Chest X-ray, PA view. Patient: 18 years old, sex M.
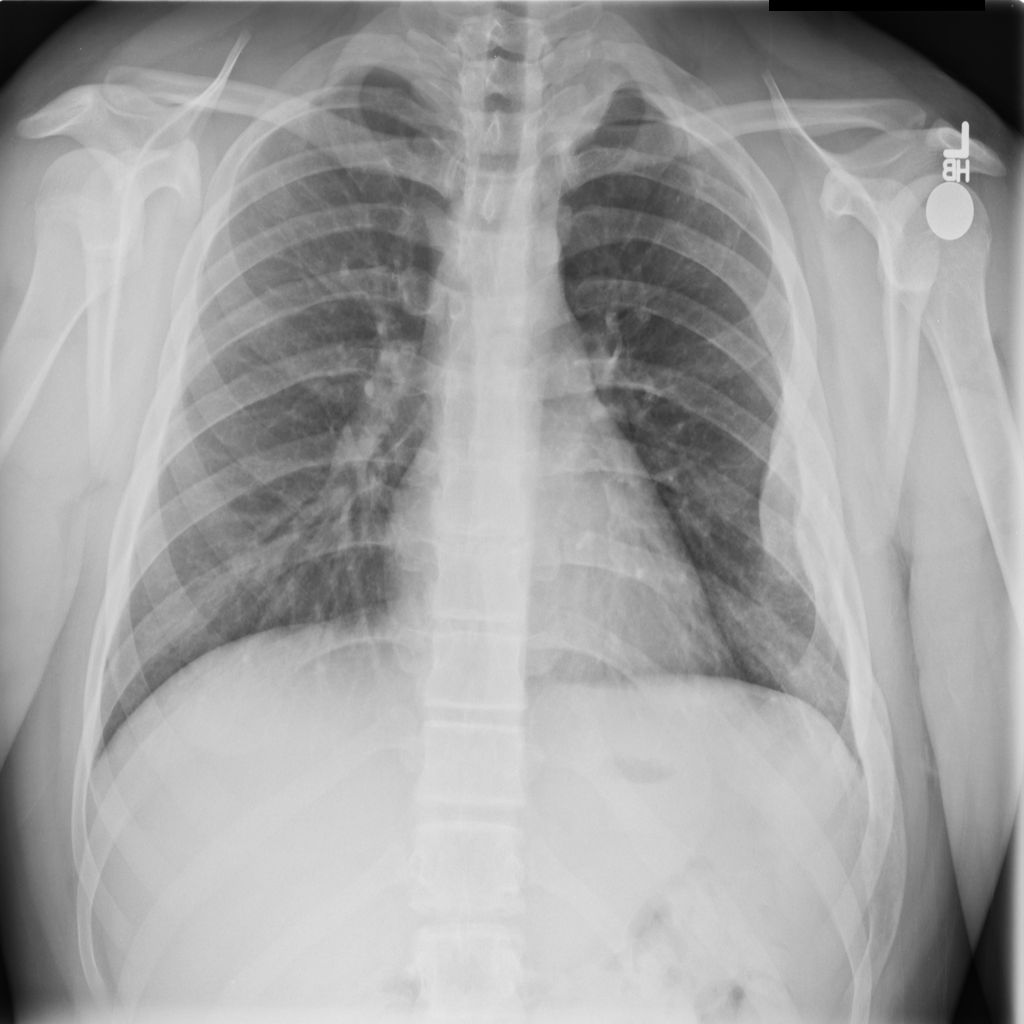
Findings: No Finding